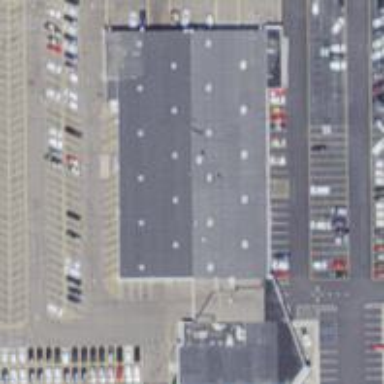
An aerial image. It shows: Building that houses car shop.